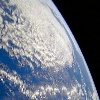
Label: cloud